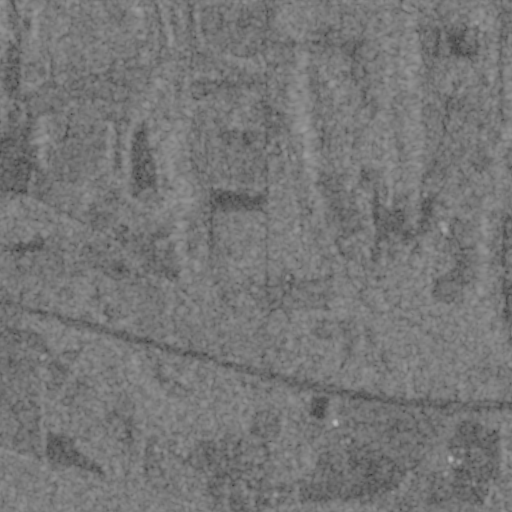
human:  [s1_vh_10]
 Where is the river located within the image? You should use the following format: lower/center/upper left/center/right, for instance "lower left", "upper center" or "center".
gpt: The river is located in the right of the image.
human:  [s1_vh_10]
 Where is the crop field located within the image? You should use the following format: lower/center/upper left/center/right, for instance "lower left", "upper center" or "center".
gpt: There is no crop field in the image.

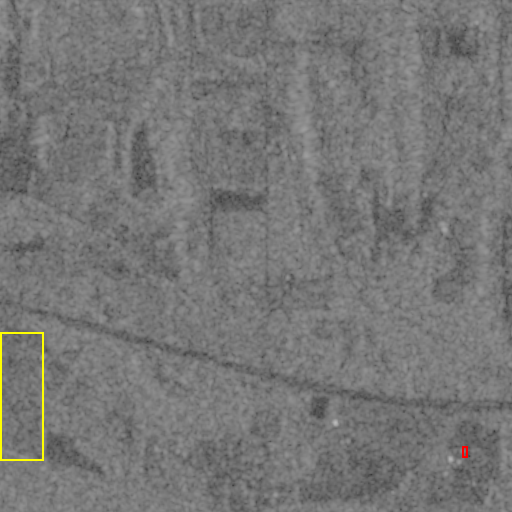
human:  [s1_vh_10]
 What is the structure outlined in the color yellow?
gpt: The structure outlined in yellow is a crop field.
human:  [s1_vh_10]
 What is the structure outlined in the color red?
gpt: The structure outlined in red is a building.
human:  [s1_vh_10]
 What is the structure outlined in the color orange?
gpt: There is no orange outline.